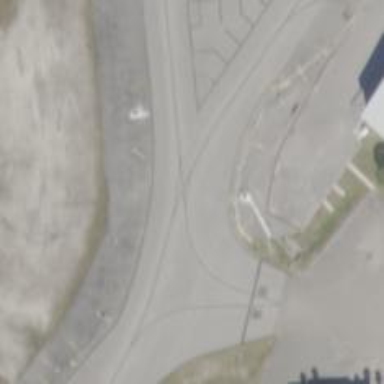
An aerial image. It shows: Image of taxiway at airport.